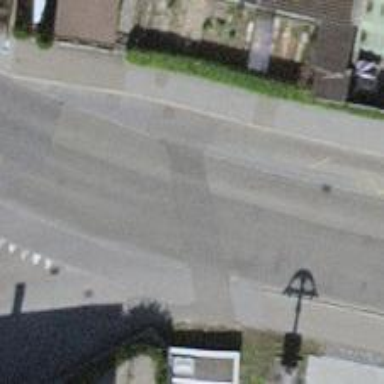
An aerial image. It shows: Public transport stop position.